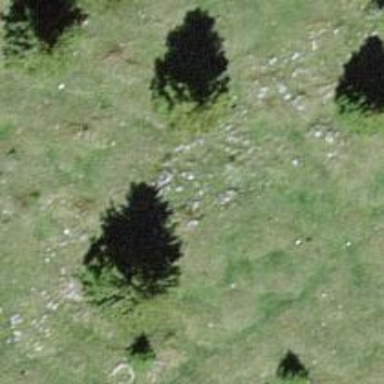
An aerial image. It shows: Needle-leaved tree in its natural environment.